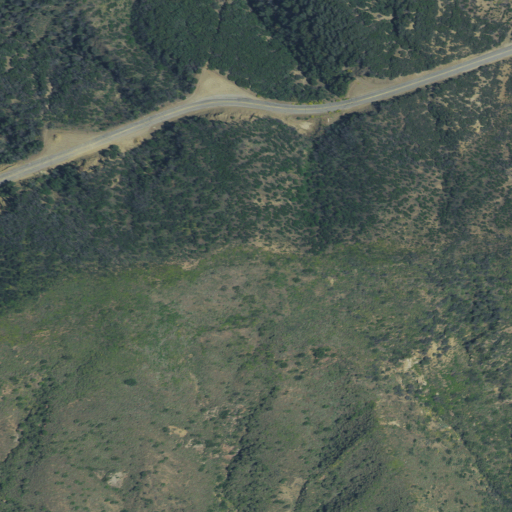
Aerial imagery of mountain in California named Pollard Point containing grassland, shrub, evergreen forest, open development, mixed forest, and low intensity development